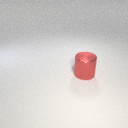
large red metal cylinder